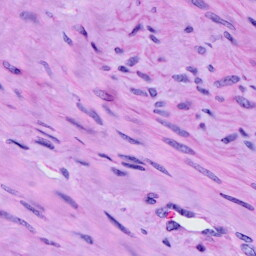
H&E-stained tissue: Cervix